Question: Why does this code throw an Invalid Operation Exception?
'''
private SqlCommand cmd; // initialized in the class constructor
public void End(string spSendEventNotificationEmail) {
try {
cmd.CommandText = spSendEventNotificationEmail;
cmd.Parameters.Clear();
cmd.Parameters.Add("@packetID", SqlDbType.Int).Value = _packetID;
cmd.Parameters.Add("@statusID", SqlDbType.Int).Value = _statusID;
cmd.Parameters.Add("@website", SqlDbType.NVarChar, 100).Value = Tools.NextStep;
cmd.Connection.Open();
cmd.ExecuteNonQuery();
} finally {
cmd.Connection.Close();
cmd.Parameters.Clear();
cmd.Dispose();
}
endCall = true;
}
'''

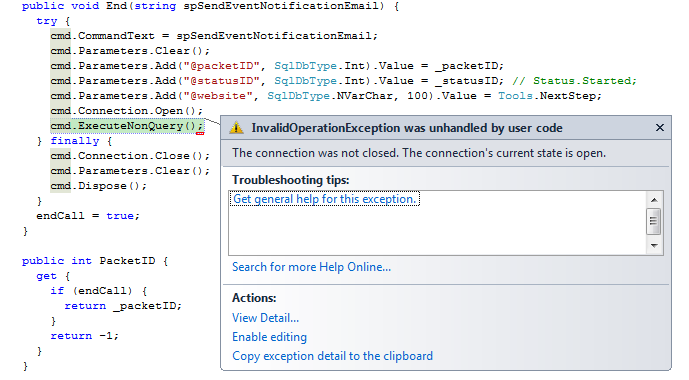
Answer: You're trying to open a connection which is already open, this results in exception.
Inspect your code, check all the parts where 'cmd.Connection' connection is opened and ensure that it's always closed properly.
before line
'''
cmd.Connection.Open();
'''
add the following check/cleanup code:
'''
if (cmd.Connection.State == ConnectionState.Open)
{
cmd.Connection.Close();
}
'''